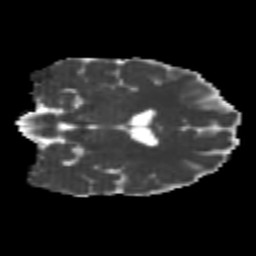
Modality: MD
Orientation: coronal
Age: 25
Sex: male
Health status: healthy
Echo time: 0.074 s